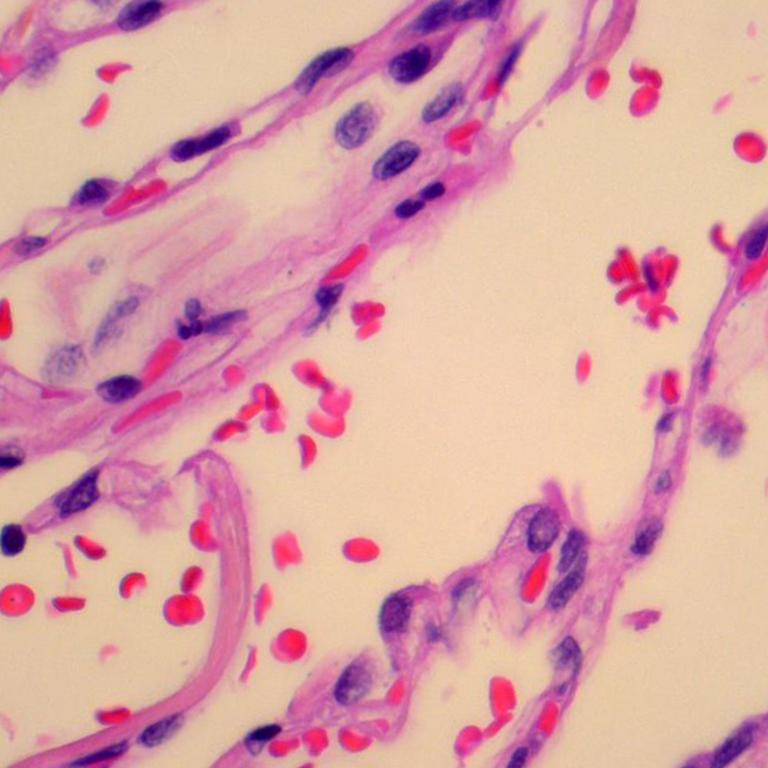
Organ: lung
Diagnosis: benign